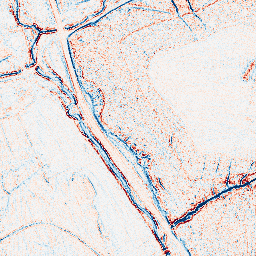
Category: edge_preserving
Decomposition family: bilateral
Decomposition parameters: d: 5
sigma_color: 75
sigma_space: 50
Upsampling method: fft_zeropad
Upsampling parameters: scale: 2
Upsampling scale: 2